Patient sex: F
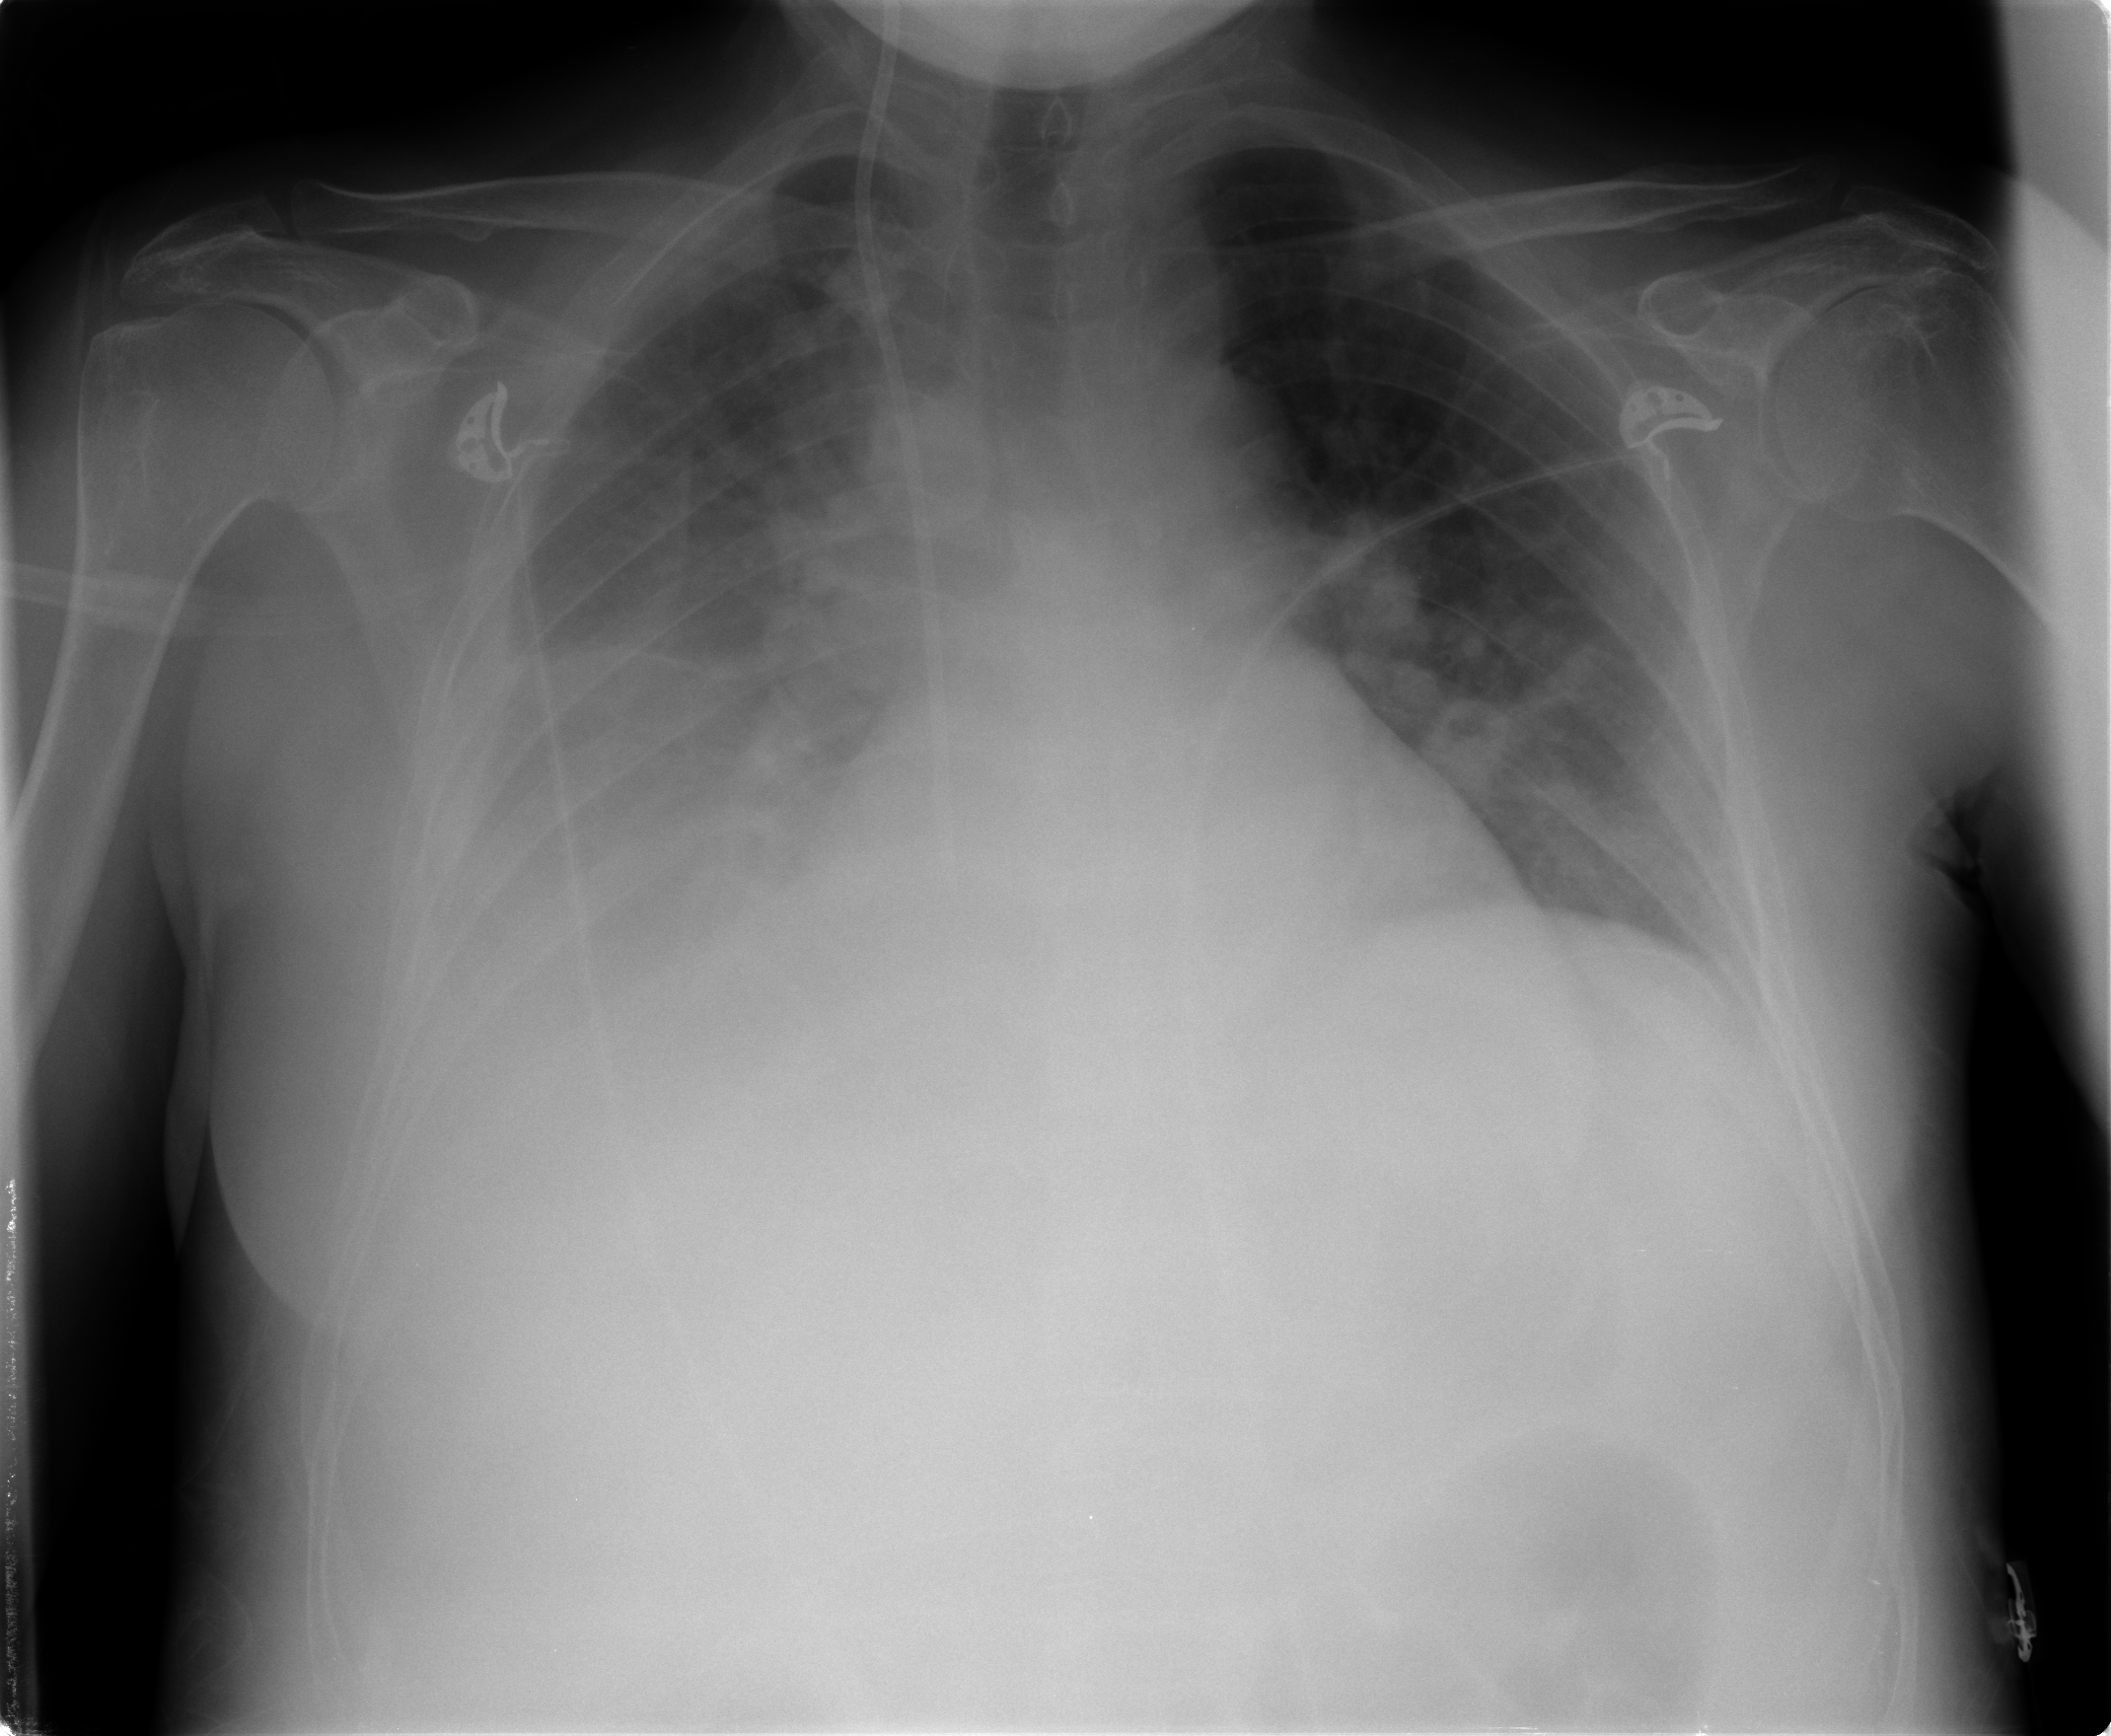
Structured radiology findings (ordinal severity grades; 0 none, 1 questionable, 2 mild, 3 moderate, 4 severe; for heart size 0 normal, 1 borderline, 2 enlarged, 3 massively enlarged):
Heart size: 0
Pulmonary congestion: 0
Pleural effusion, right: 3
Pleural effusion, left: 0
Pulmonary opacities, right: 0
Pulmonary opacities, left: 2
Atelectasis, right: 3
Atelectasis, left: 0